The plot is a time-scale (wavelet) decomposition of a bearing vibration signal. What is the most likely bearing condition (normal, inner_race, outer_race, ball)?
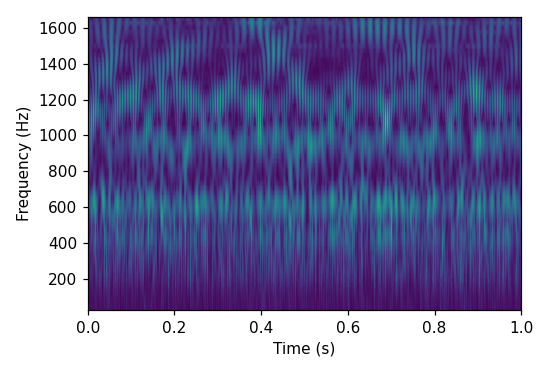
Answer: outer_race